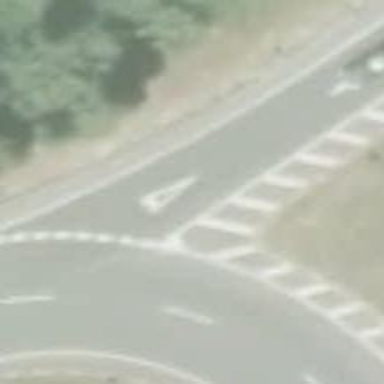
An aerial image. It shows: Road with "give way" sign.